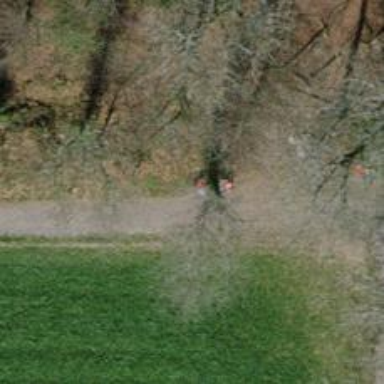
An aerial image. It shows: Red bench.